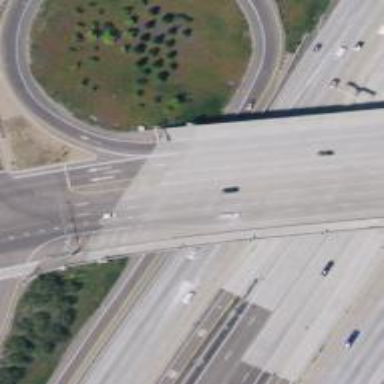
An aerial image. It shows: Bridge crossing over highway trunk expressway.